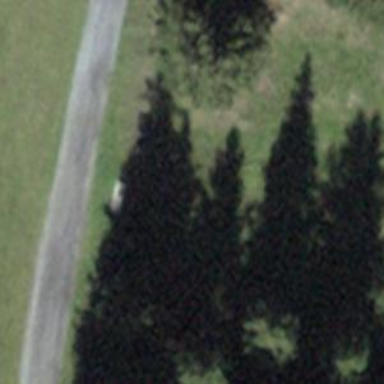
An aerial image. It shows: Bench.